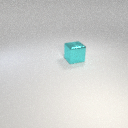
large cyan metal cube